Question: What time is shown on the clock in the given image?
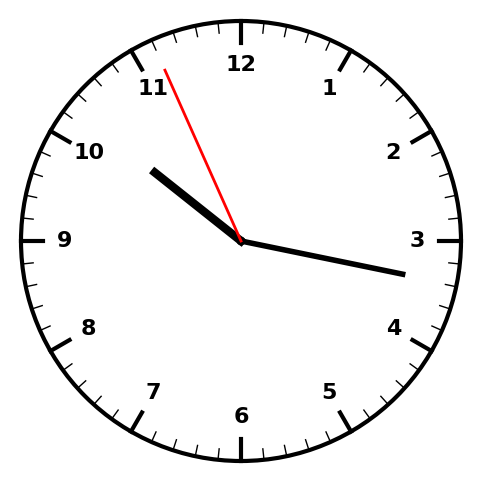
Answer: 10:16:56